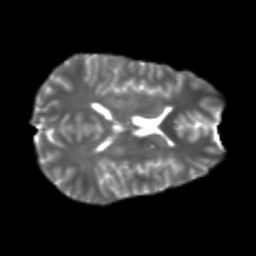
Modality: T2w
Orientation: axial
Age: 24
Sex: male
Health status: healthy
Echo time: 0.074 s